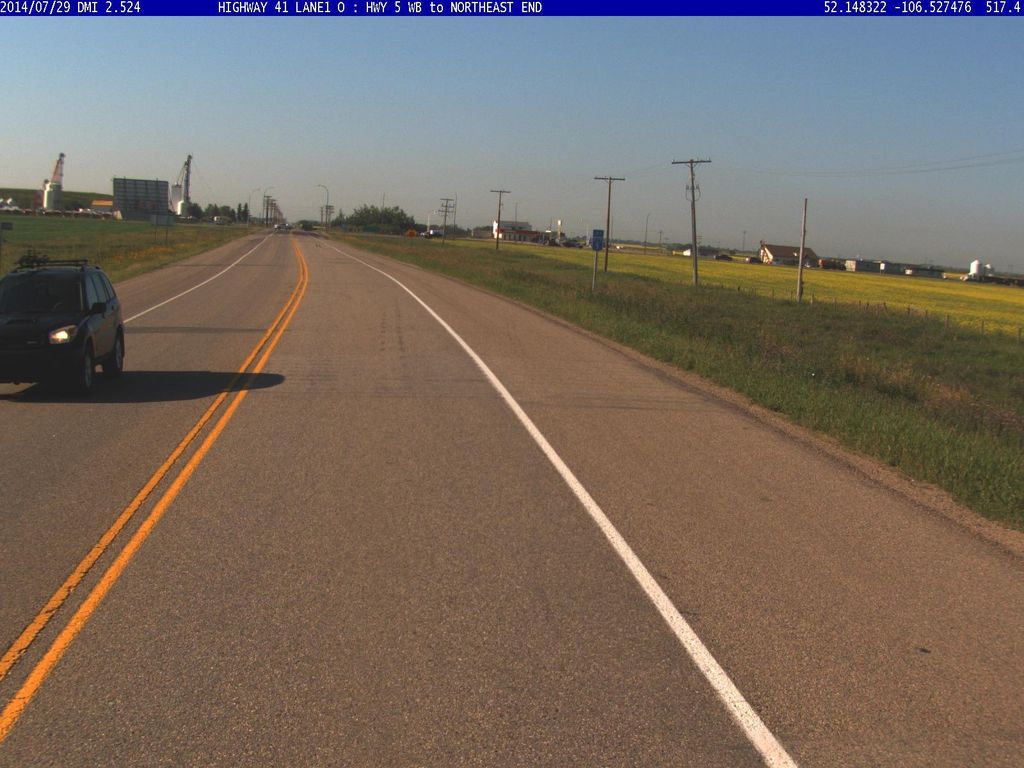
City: saskatoon